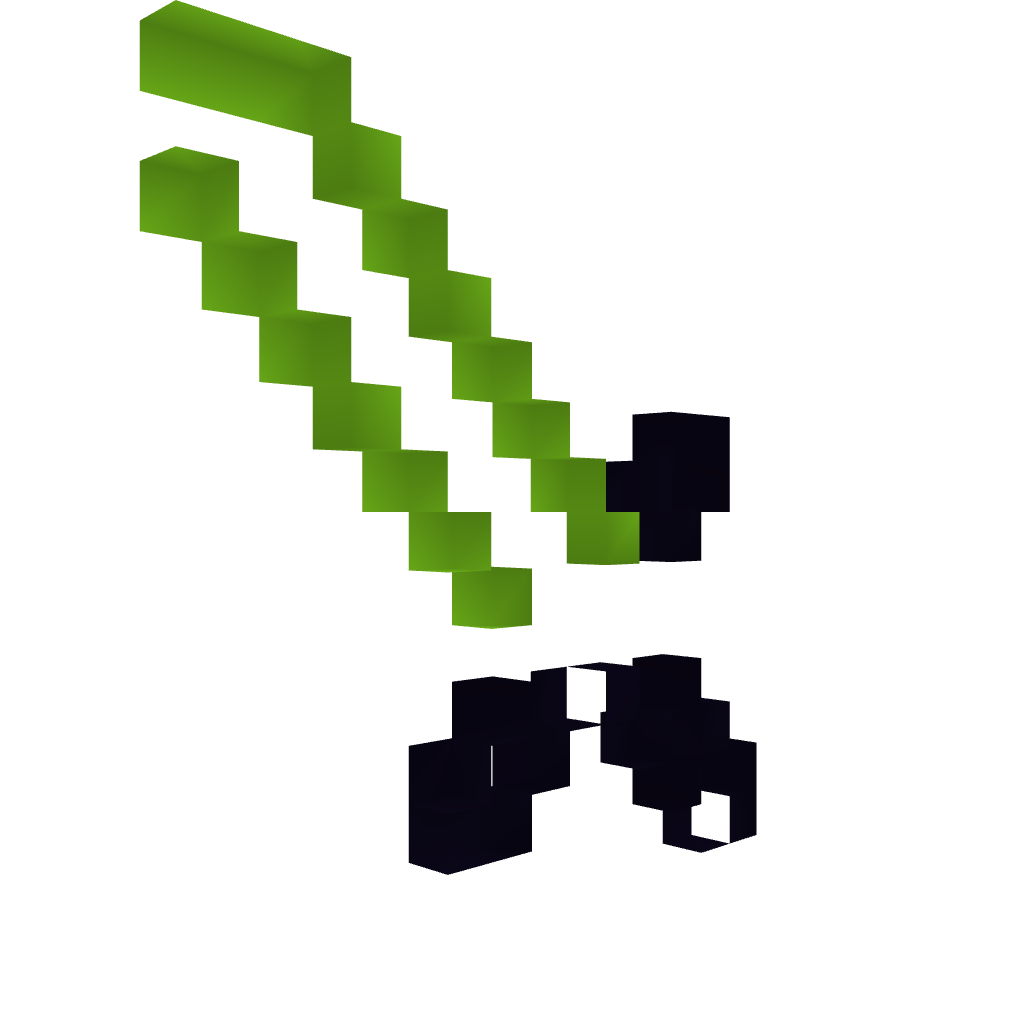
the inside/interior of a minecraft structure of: Emerald Sword